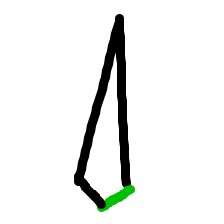
Shape: kite